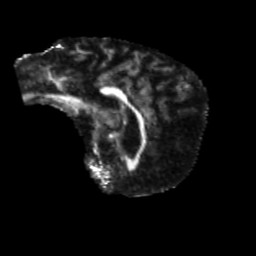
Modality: FA
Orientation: sagittal
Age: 75
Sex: male
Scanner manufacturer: siemens
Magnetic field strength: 3 T
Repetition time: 5.25 s
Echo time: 0.08 s